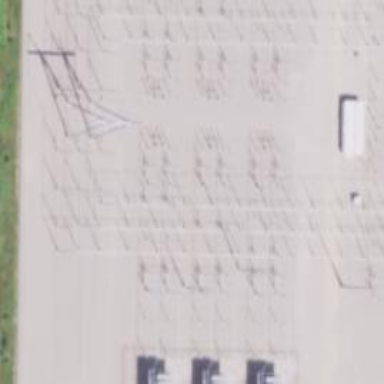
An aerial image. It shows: Switch for power supply.